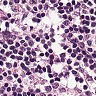
Metastatic tissue present: no